Question: I'm using facebook open graph to make a custom action like this:
UserName is tagging a Post with MyApp.
It works well, but I have only one problem:
In my recent activities I have:
Bed77 is tagging a Red Gorgeous Post with MyApp.
and in my wall I have:
Bed77 is tagging a Post with MyApp.
"" is the og:title that I have set for that object in my page.
Why it's fetched only in recent activities and not in the wall?
It's an automatic facebook decision?
Explained with one image:

Thanks.
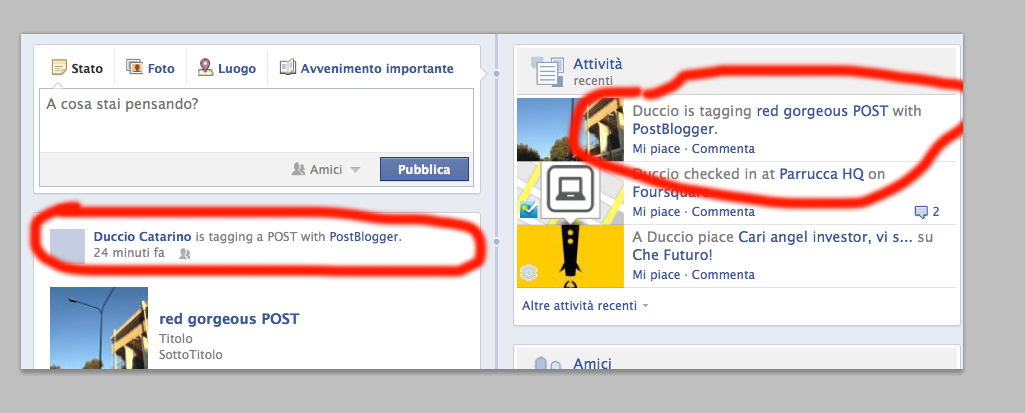
Answer: Yes, the locations of and are determined by Facebook in what are called 'Timeline Units'.
In your example, "red gorgeous POST" (the title) is displayed below the header ("Duccio is tagging a POST with PostBlogger").
Recent Activity has a different format that is more compact.
In OG Aggregation Units you have some control over the display of objects and their attributes. For example, if you have a 'Trip', you could display the km/miles of that trip with 'Trip.distance' in the Aggregation unit.